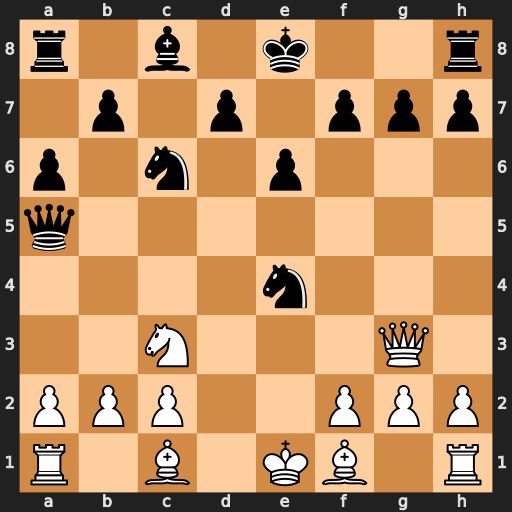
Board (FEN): r1b1k2r/1p1p1ppp/p1n1p3/q7/4n3/2N3Q1/PPP2PPP/R1B1KB1R
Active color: w
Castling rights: KQkq
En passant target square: -
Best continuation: Qxg7 Qe5 Qxe5